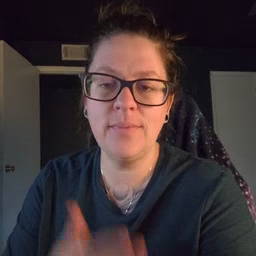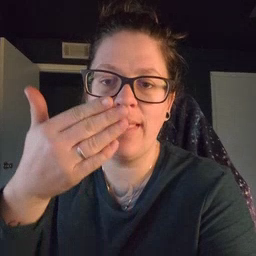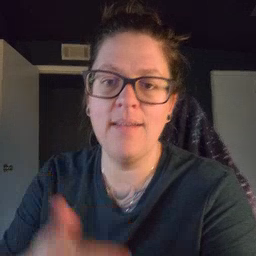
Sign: flag